Question: What is this options menu button and how I can get rid of it?
See image

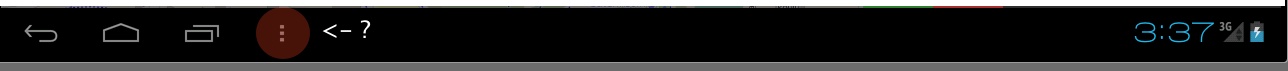
Answer: Its the legacy button. Newer phones don't have a menu button but obviously older apps still want to use it. This is the soft button that is used instead of the old hard button
You can read more about it here
<URL>